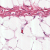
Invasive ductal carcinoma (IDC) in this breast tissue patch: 0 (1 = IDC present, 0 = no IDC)